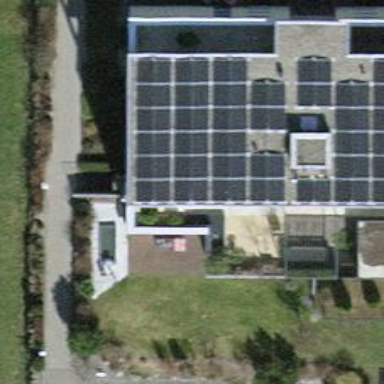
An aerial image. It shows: Solar power generator with photovoltaic panels.